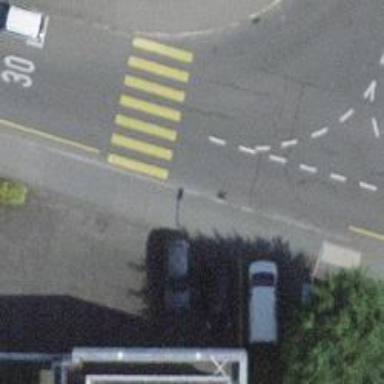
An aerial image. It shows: Kerb barrier.